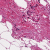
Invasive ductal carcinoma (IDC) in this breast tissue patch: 0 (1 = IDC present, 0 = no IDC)